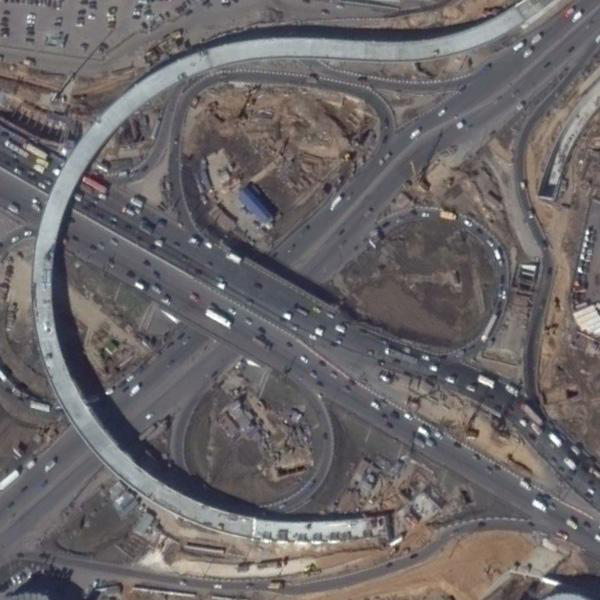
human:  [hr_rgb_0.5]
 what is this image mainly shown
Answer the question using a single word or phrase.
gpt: viaduct